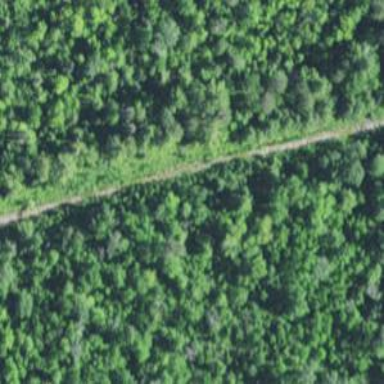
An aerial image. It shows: Disused railway with one track.